Interaction volume radius: 5 \u00c5
Interaction volume height: 25 \u00c5
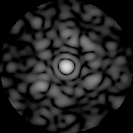
Disorder parameter: 0.7106